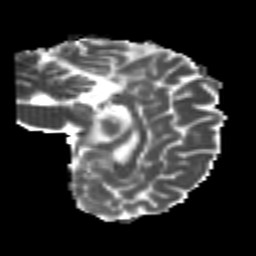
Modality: MD
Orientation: sagittal
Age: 21
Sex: female
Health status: healthy
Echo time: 0.074 s